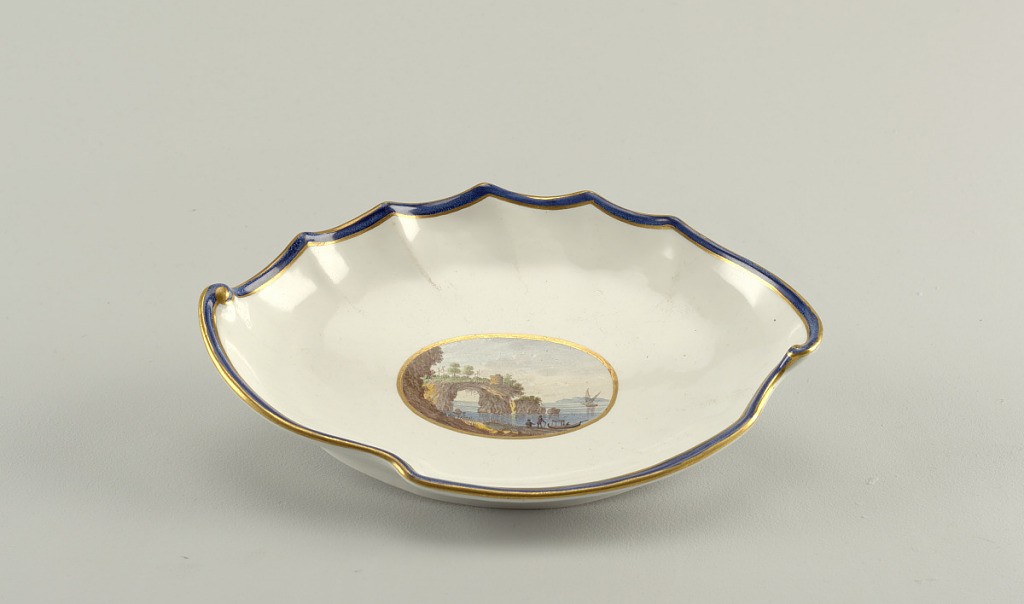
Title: Dish, from a "Topographical" Dinner or Dessert Service ("A Vedute")
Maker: Doccia Porcelain Factory, Italian, established 1735
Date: ca. 1810–1820
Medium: hard paste porcelain, vitreous enamel, gold
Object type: dish
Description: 1938-57-446/450: Asymetrical ovoid dish with scalloped rim, scrolle...;     1938-57-446-a: Asymetrical ovoid dish with scalloped rim, scrolle...